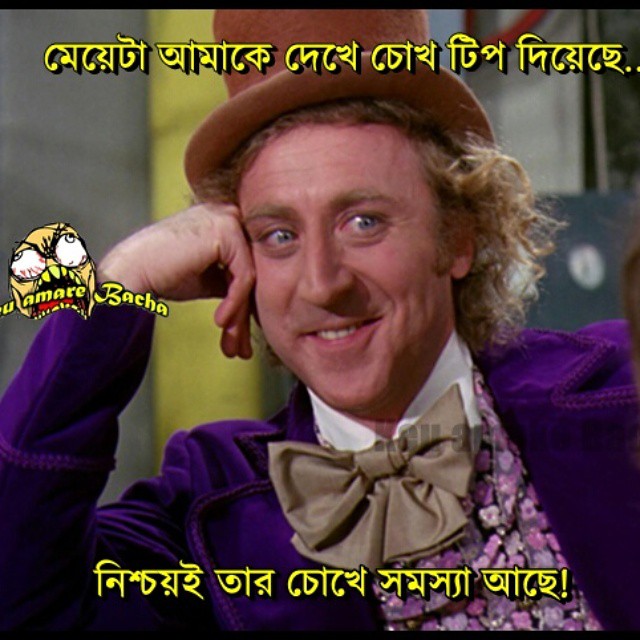
Caption: মেয়েটা আমাকে দেখে চোখ টিপ দিয়েছে ... নিশ্চয়ই তার চোখে সমস্যা আছে !
Label: hate